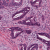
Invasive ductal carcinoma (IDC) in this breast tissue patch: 0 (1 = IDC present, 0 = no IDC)